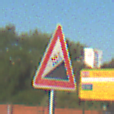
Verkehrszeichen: Steigung10
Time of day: MorningAfternoon
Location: Outdoor (Urban)
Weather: Clear
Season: NotSpecified
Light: Natural